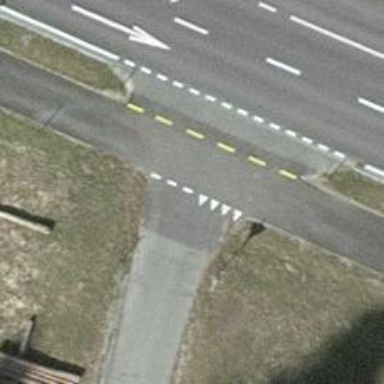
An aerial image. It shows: Road with "give way" sign.